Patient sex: M
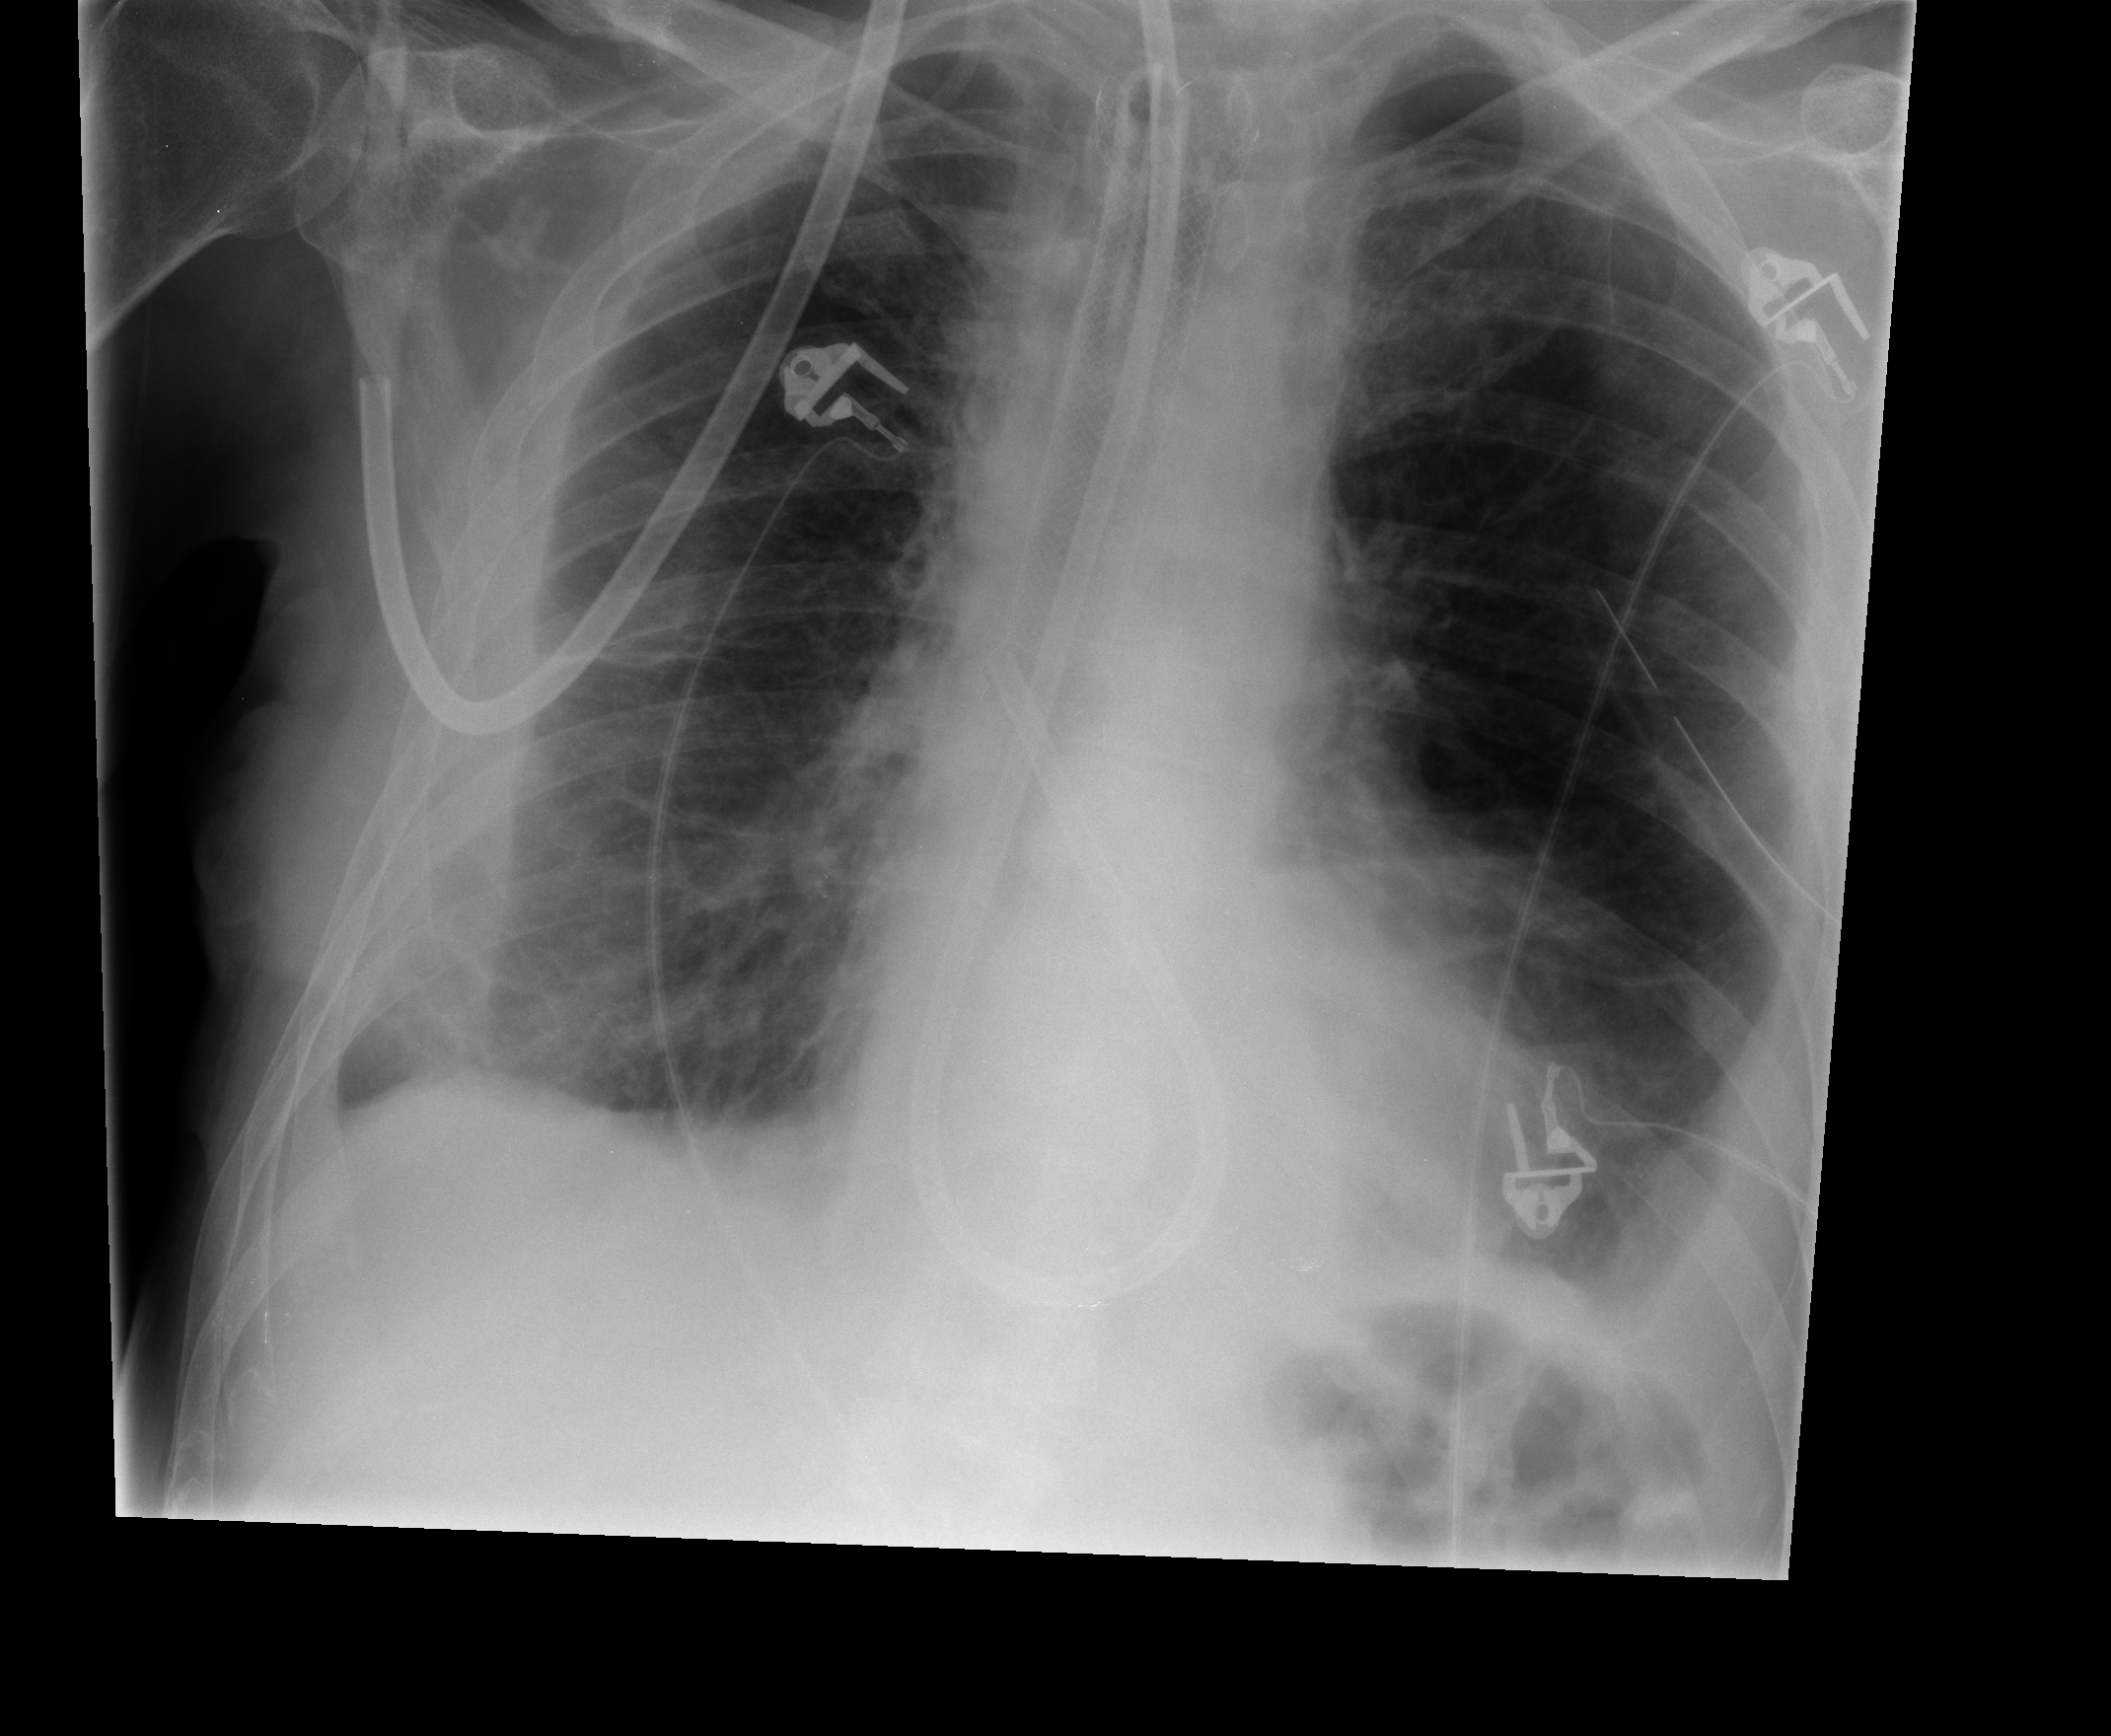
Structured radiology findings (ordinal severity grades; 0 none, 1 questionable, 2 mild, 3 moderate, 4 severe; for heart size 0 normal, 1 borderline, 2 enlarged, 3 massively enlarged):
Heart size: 0
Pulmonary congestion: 2
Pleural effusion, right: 1
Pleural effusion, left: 0
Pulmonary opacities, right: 2
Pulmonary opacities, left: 1
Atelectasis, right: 3
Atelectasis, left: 2